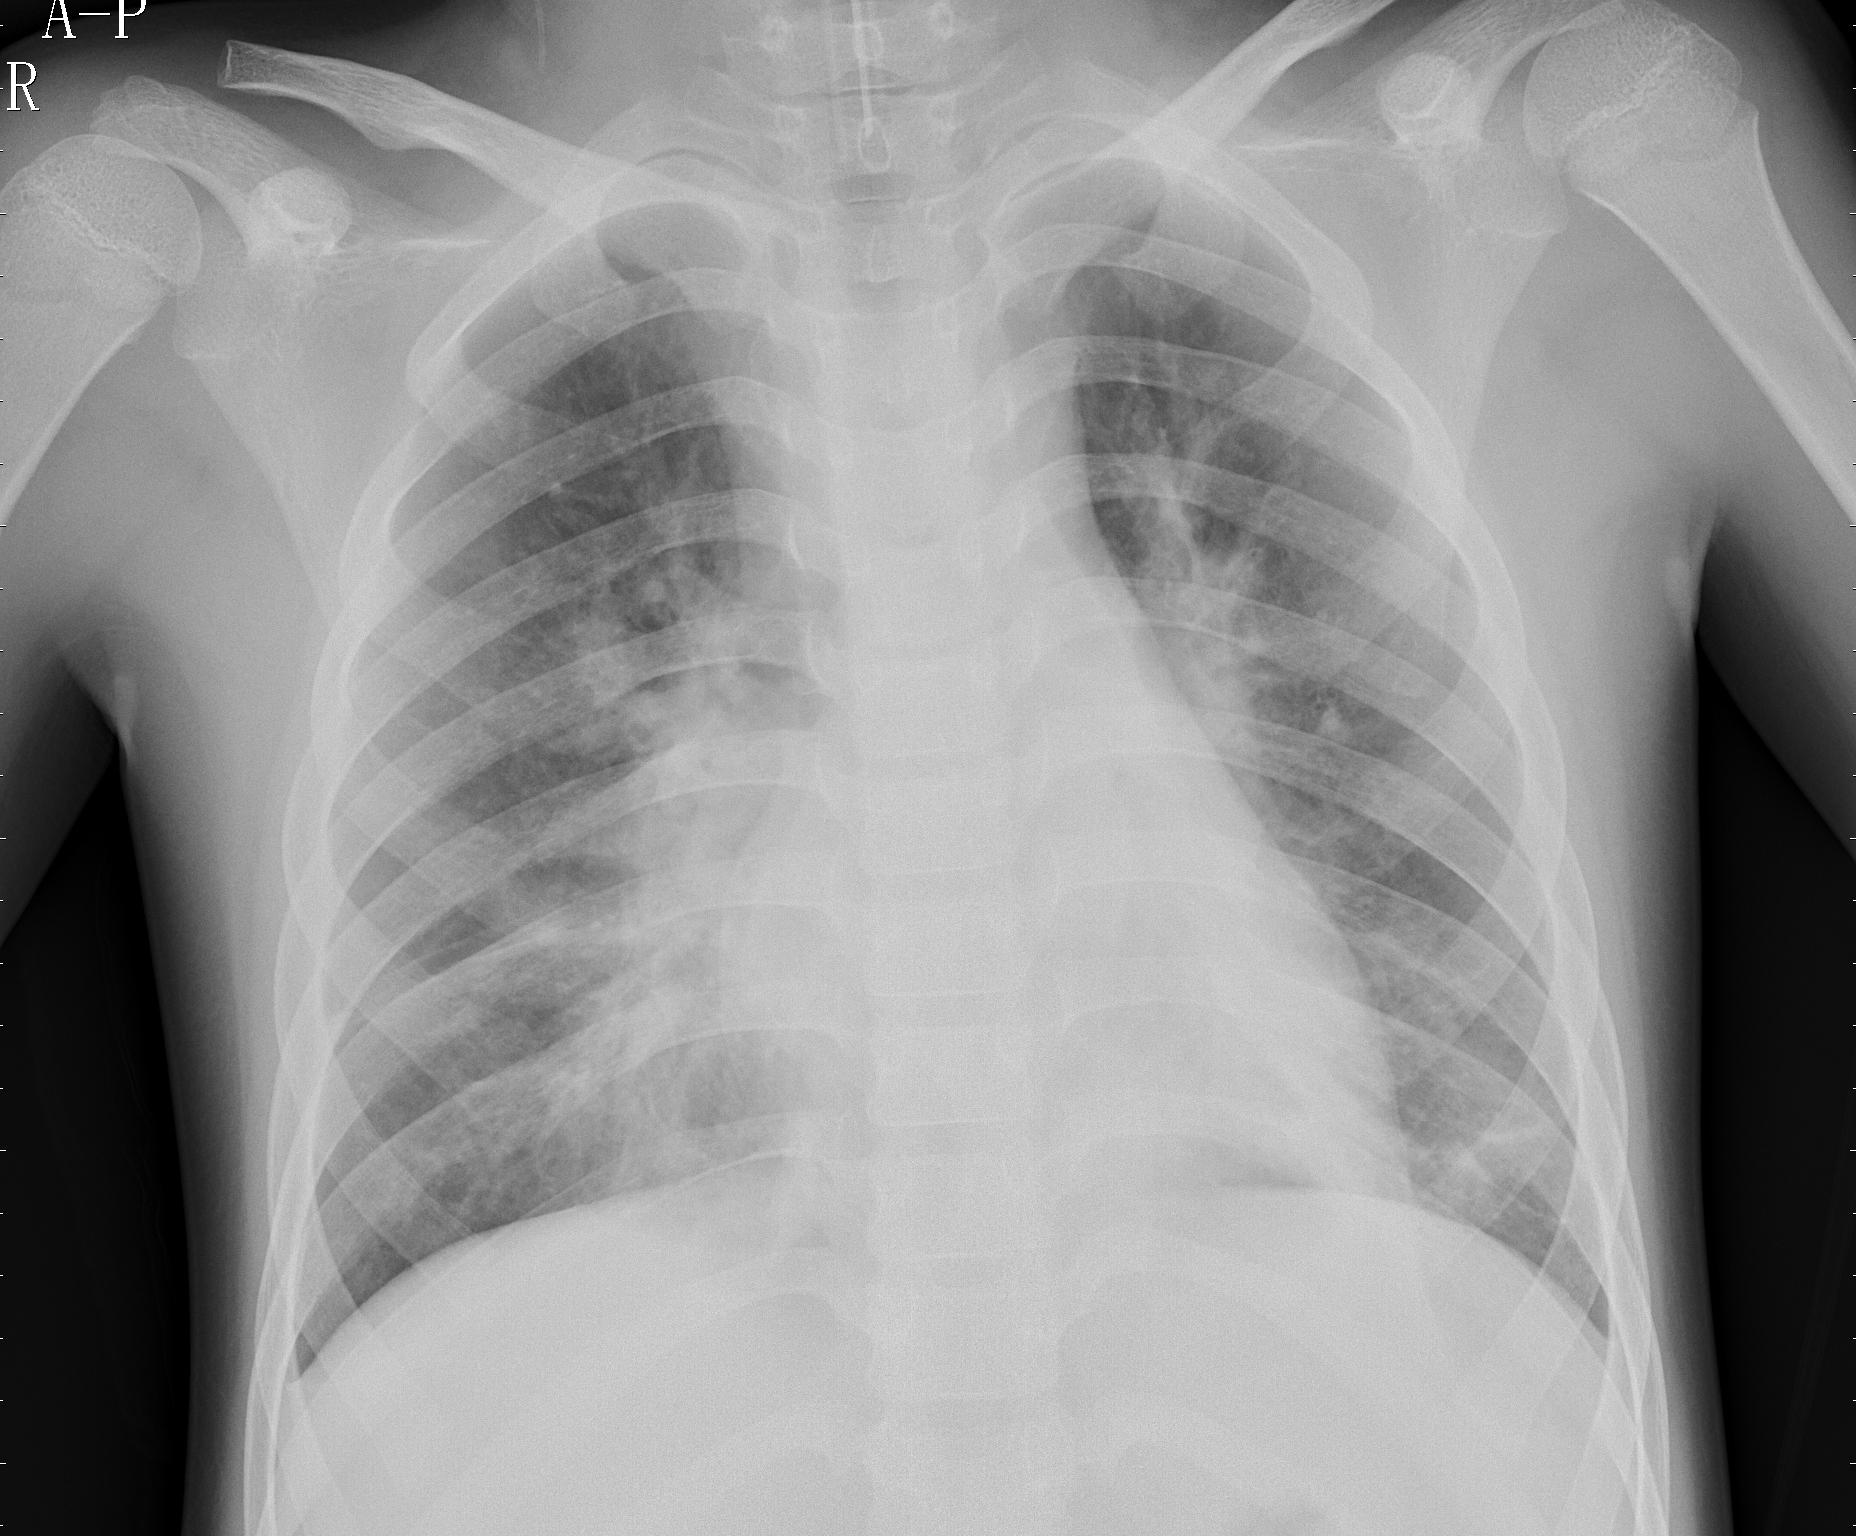
Diagnosis: PNEUMONIA